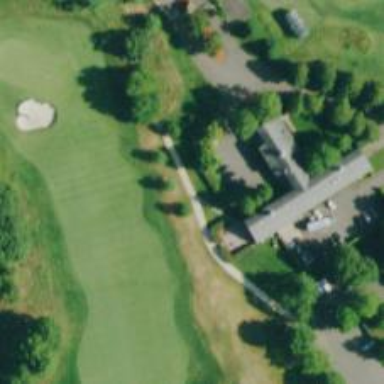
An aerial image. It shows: Pathway for golfing.